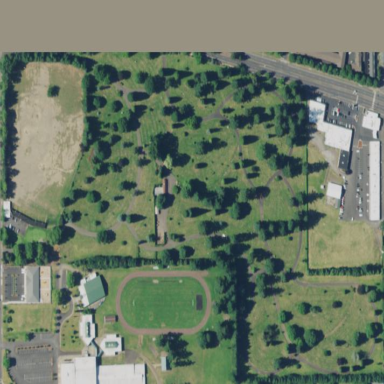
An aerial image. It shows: Graveyard area designated as cemetery.